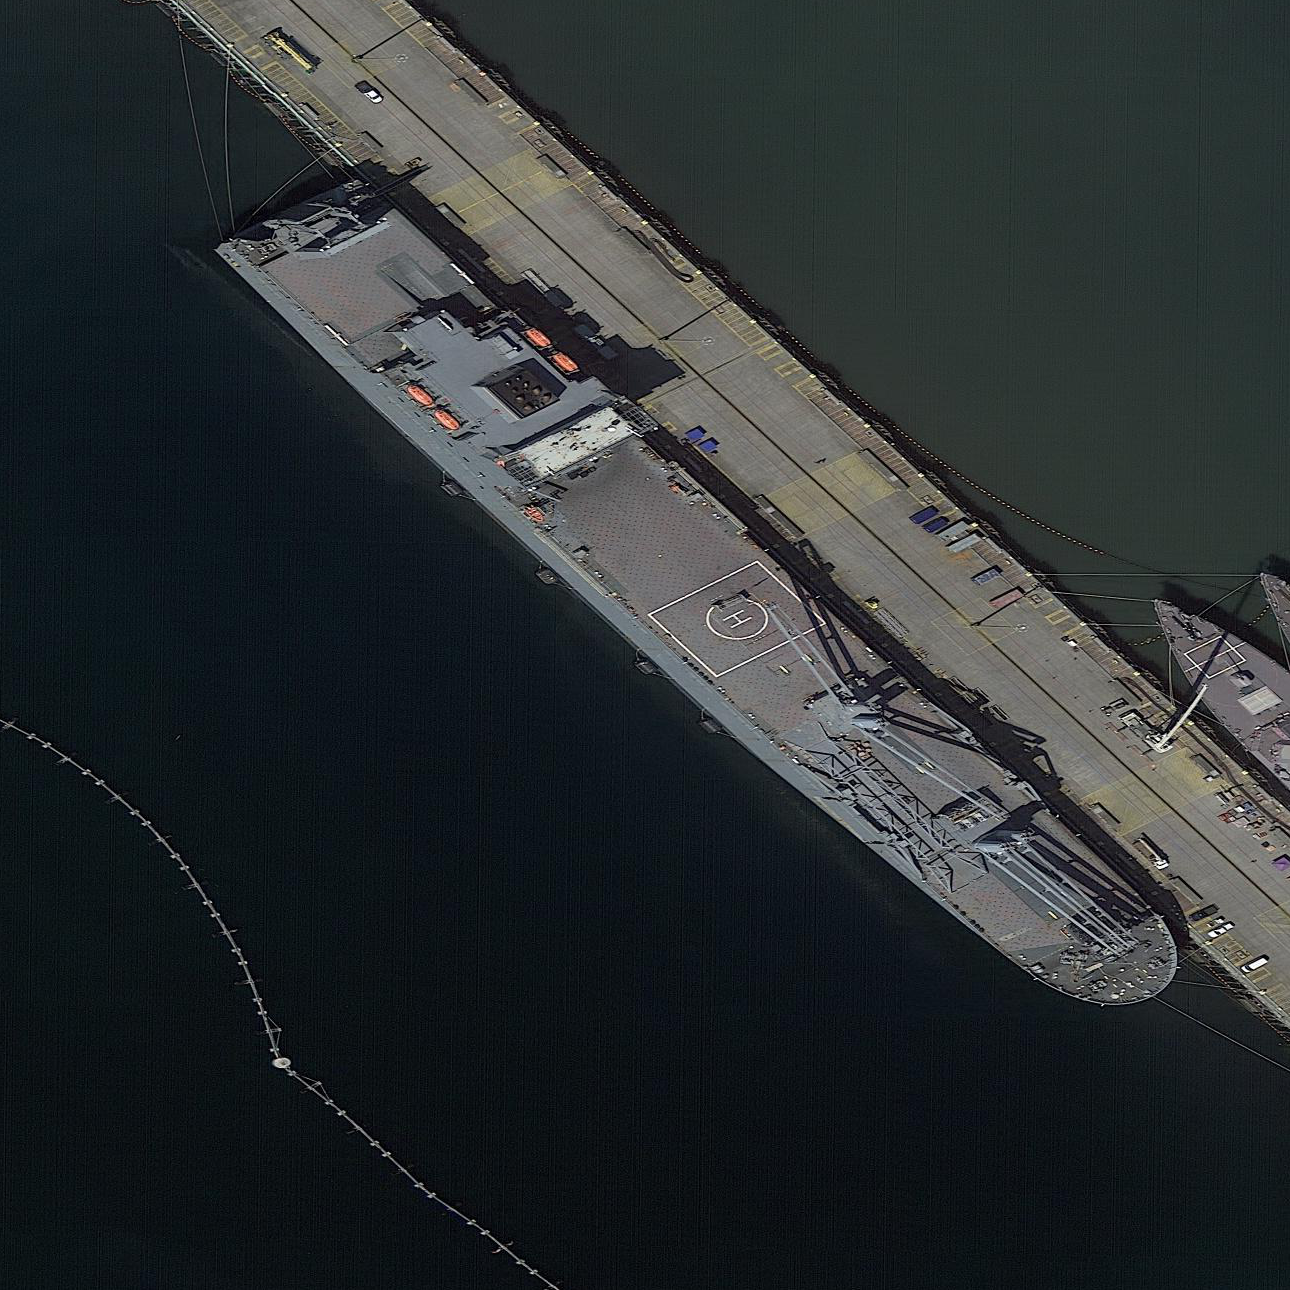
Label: civil